Frequency: 70000
Velocity: 0,217
Power: 4,5
Pulse duration: 0,0000001
Pass count: 1
Magnification: 10
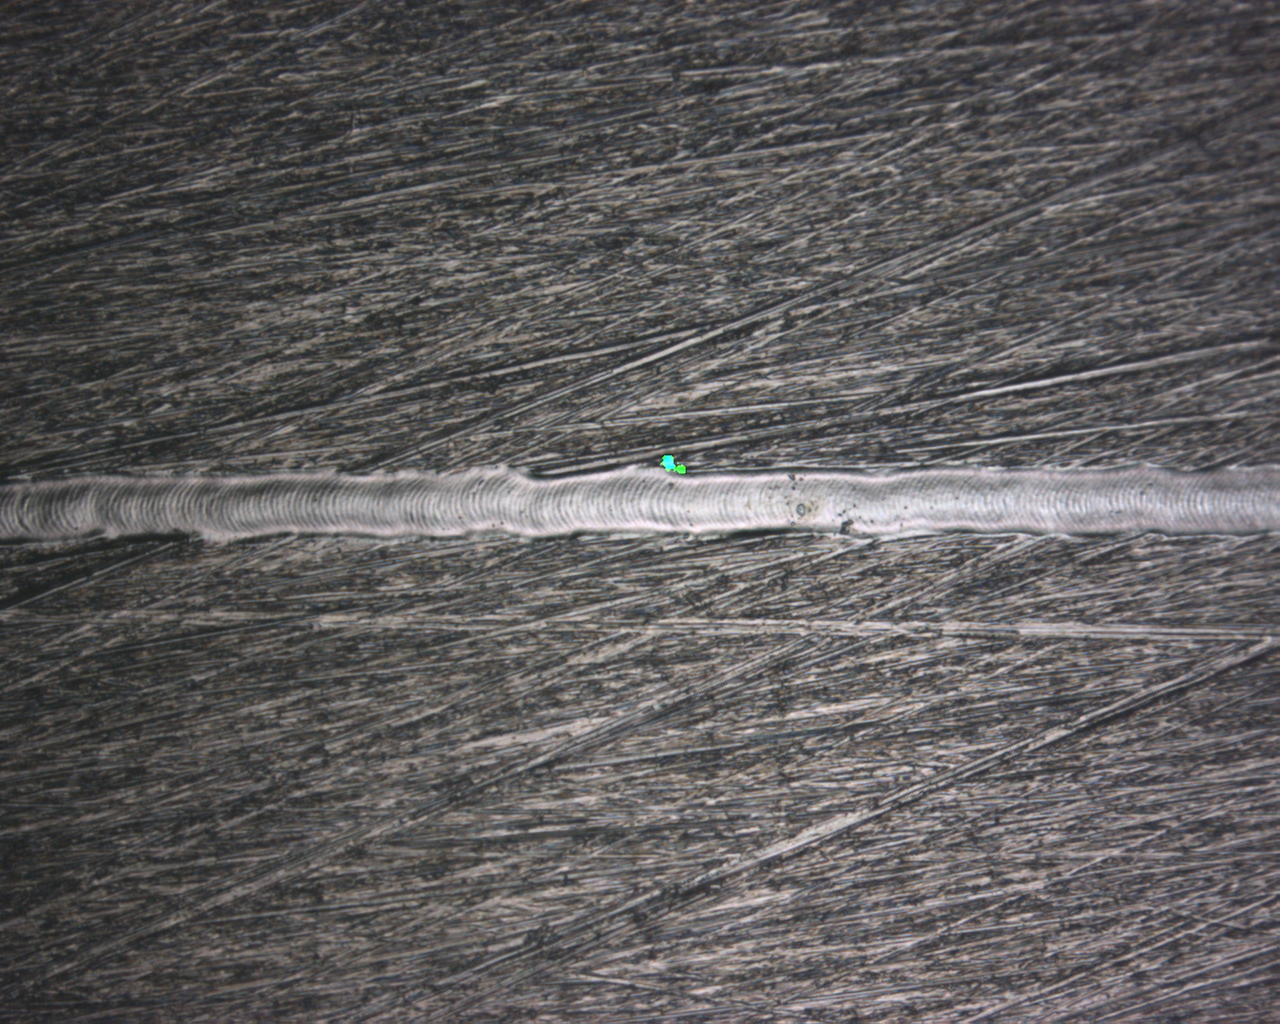
Measured width: 155.912
Other width: 4.798